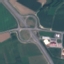
Label: Highway